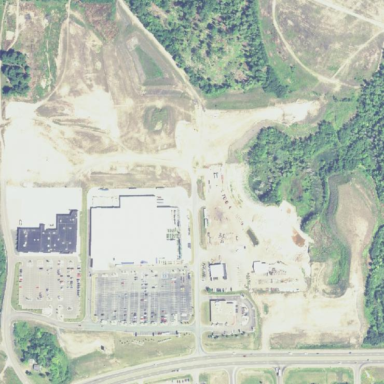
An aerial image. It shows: Retail area.